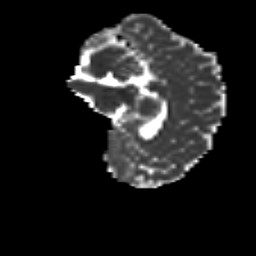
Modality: MD
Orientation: sagittal
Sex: male
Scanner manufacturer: siemens
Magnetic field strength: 3 T
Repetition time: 5 s
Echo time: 0.071 s